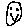
Label: smiley face